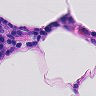
Metastatic tissue present: no